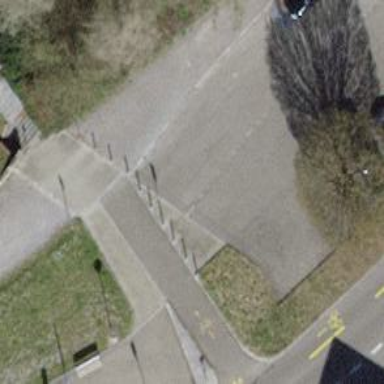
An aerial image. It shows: Bollard barrier.